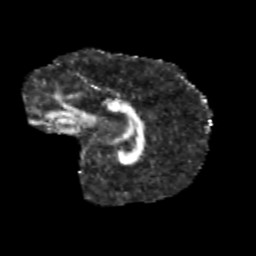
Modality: FA
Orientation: sagittal
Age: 9
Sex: male
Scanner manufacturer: siemens
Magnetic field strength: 3 T
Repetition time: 3.8 s
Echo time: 0.07 s